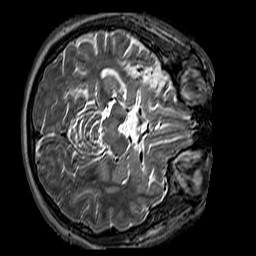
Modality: T2w
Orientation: axial
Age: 56
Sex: male
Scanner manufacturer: siemens
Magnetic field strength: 3 T
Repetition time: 3.2 s
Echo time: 0.212 s